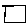
Label: square